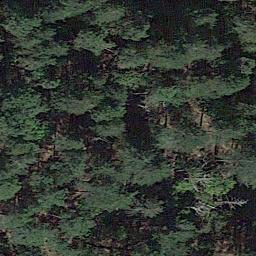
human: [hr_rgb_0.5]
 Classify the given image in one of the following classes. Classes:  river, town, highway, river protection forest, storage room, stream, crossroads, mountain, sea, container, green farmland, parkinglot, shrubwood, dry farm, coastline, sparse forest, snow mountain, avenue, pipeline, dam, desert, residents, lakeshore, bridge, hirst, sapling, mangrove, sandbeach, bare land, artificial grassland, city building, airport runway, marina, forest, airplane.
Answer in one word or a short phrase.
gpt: forest